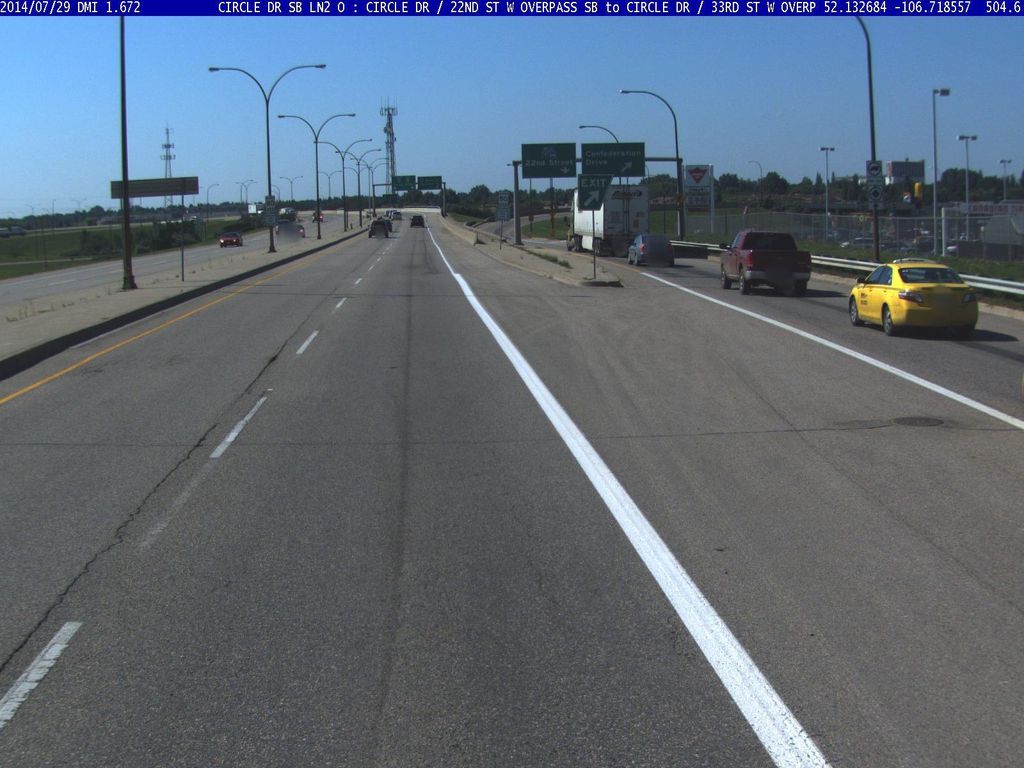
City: saskatoon